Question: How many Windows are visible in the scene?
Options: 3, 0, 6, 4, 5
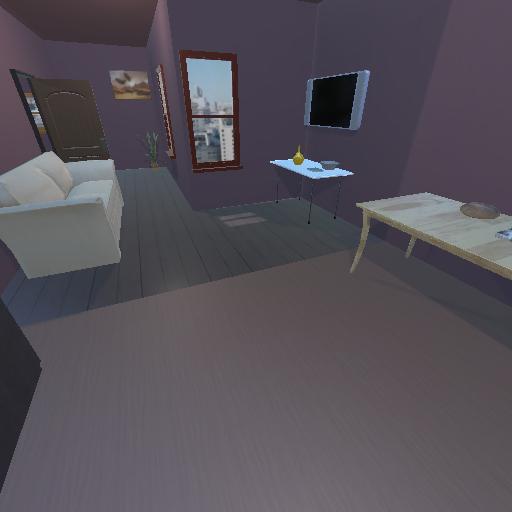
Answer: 3